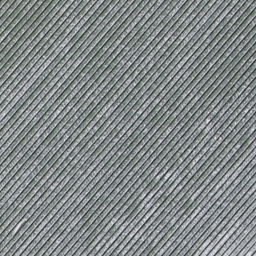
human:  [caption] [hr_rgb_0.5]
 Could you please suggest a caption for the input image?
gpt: It is a piece of cropland .

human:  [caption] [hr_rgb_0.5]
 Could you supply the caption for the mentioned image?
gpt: There is a piece of cropland .

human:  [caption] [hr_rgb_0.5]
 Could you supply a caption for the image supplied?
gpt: It is a piece of farmland .

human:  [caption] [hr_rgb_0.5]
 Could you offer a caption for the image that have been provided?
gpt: There is a piece of farmland .

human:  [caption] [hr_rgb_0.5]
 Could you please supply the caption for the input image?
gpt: Here is a piece of farmland .